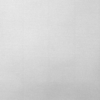
Label: dusty